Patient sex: M
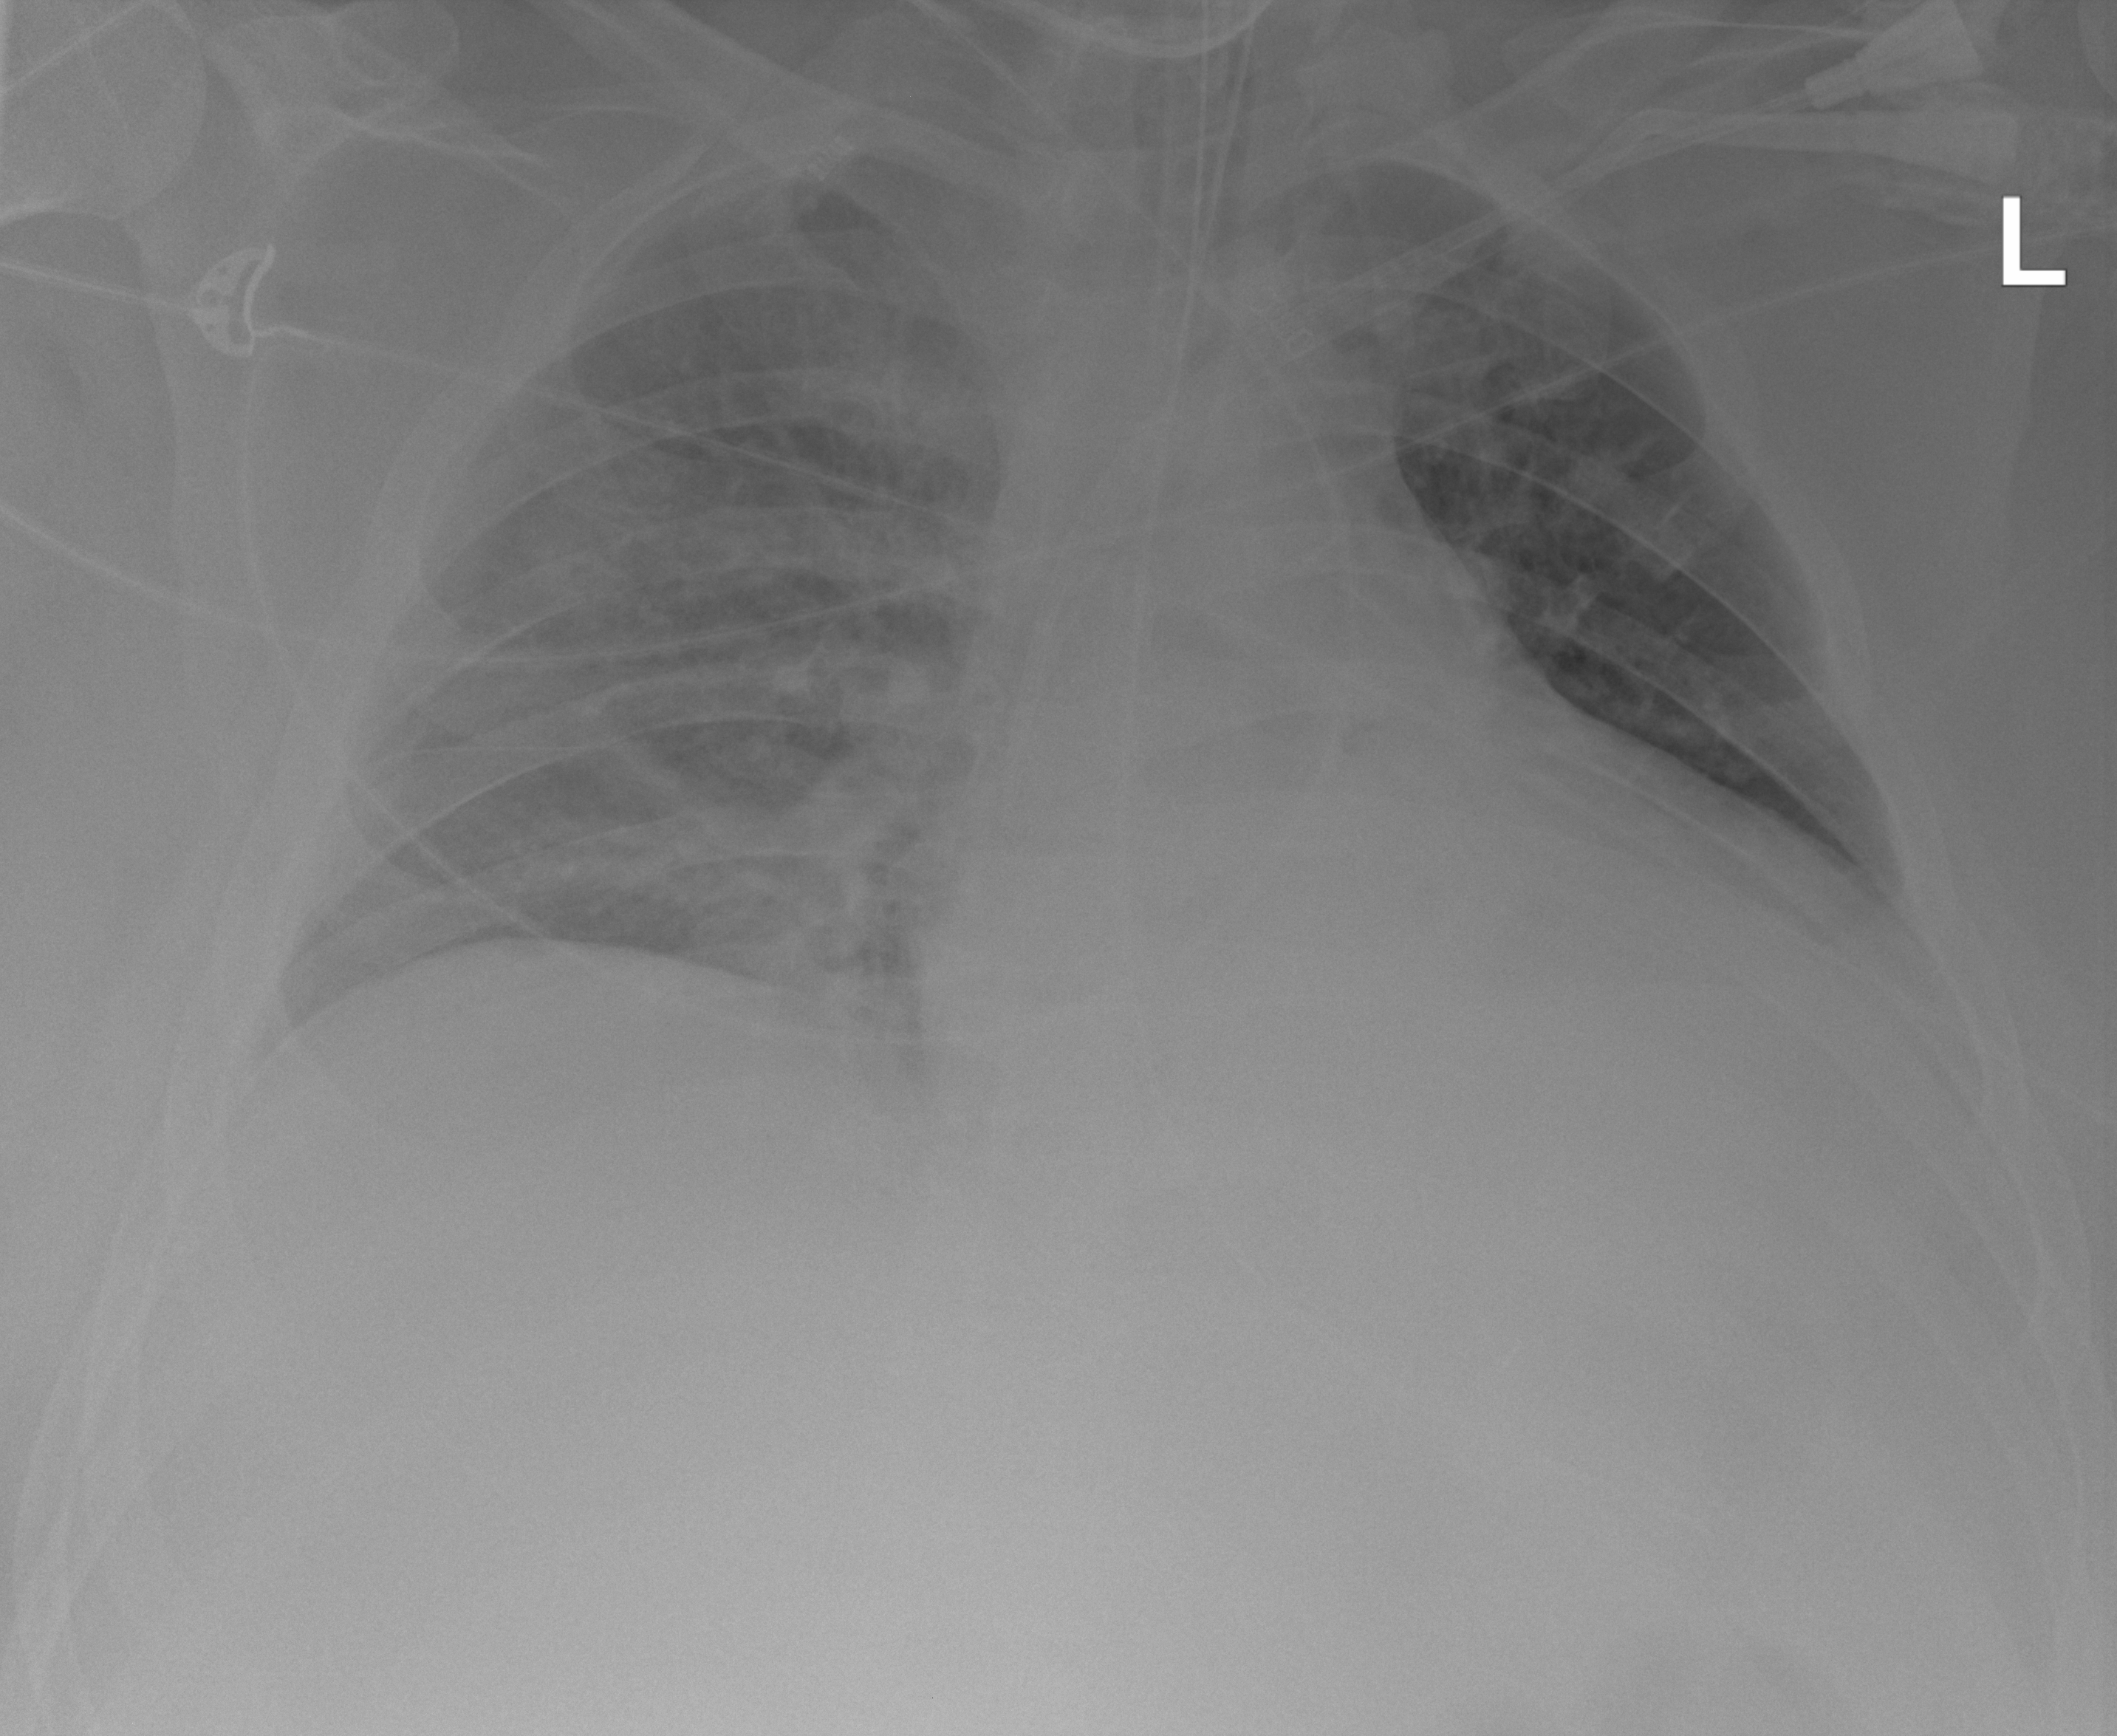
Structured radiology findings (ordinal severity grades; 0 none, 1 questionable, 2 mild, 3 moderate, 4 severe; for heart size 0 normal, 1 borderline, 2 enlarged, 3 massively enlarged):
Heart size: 2
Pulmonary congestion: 3
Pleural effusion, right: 2
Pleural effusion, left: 2
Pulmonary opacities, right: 3
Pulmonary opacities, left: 2
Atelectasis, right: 2
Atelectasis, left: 2